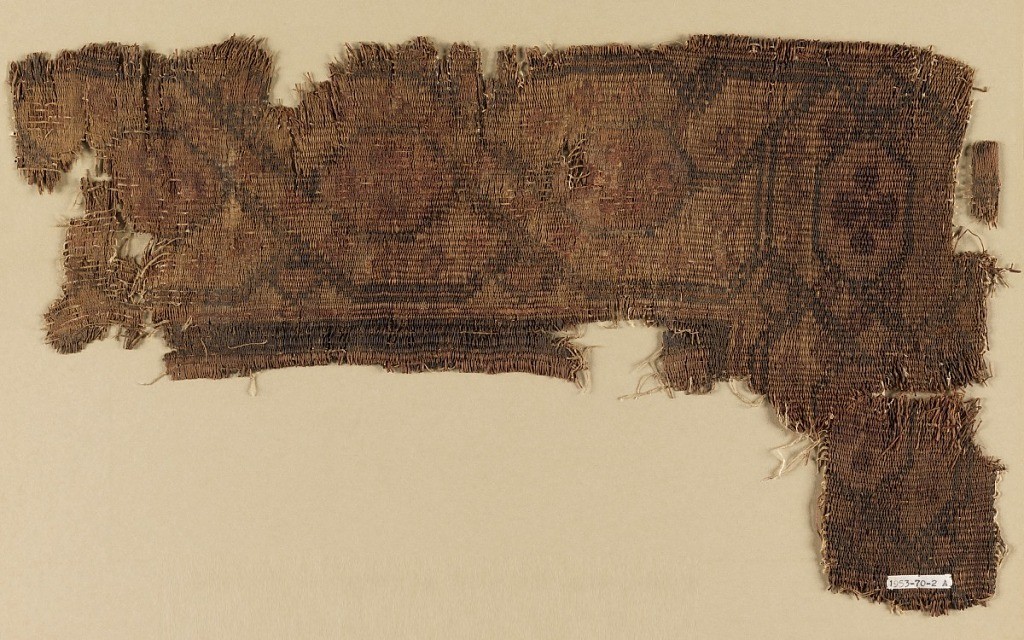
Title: Fragment of a mat
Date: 500–800
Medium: Material: linen, straw Technique: woven
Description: Mat woven from thick fibers showing a symmetrical linear pattern with central stylized rosettes. Warps are undyed Z-plied linen used in pairs. Wefts are colored straws appearing on the surface where a particular color is required, floating on the reverse when not in use.